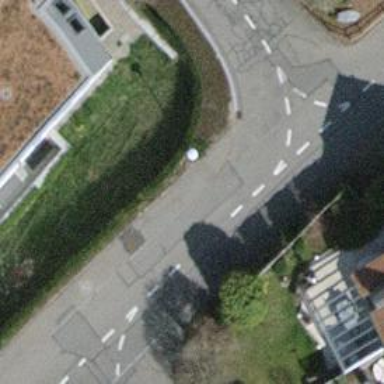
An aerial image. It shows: Kerb barrier.